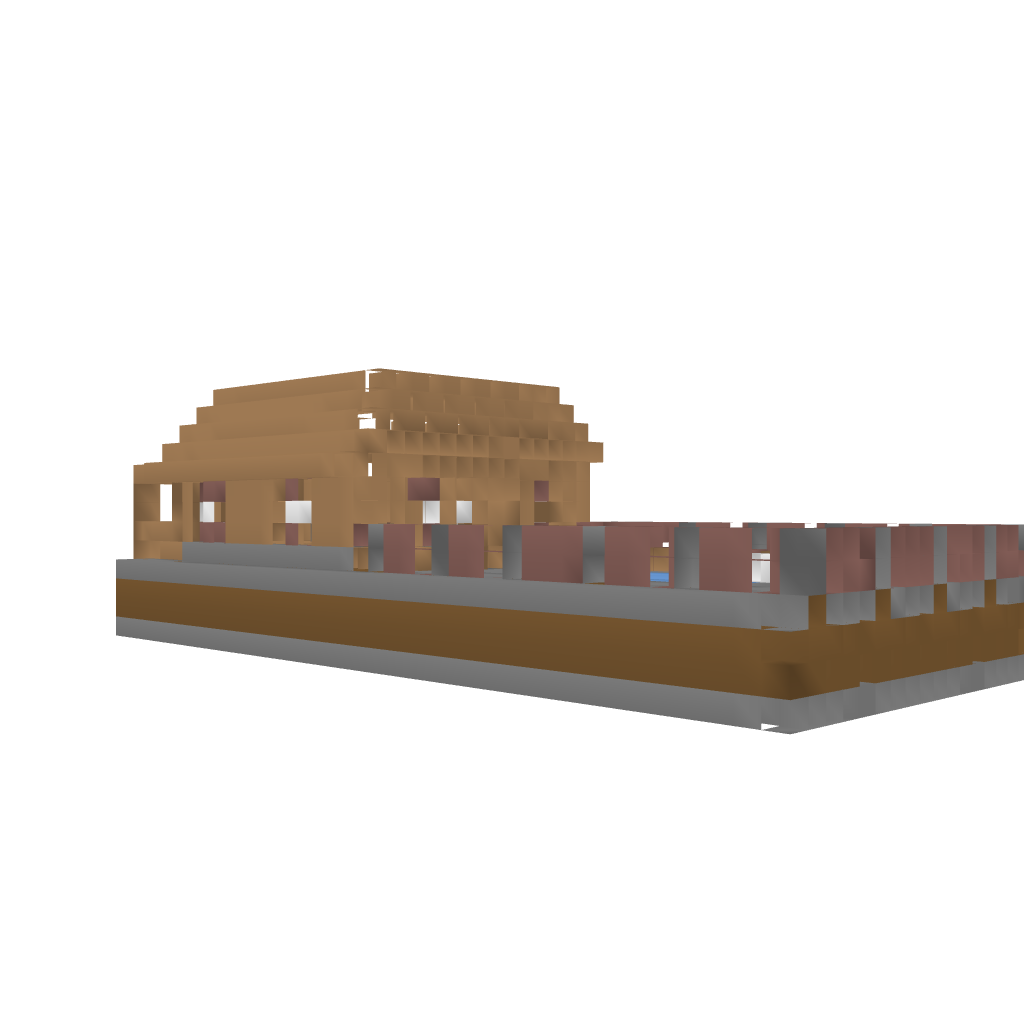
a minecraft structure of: Wood House bad low quality